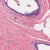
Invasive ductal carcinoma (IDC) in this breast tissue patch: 0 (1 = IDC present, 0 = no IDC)